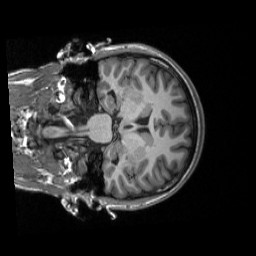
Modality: T1w
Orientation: coronal
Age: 23
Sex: female
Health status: ill
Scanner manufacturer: siemens
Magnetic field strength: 3 T
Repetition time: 2.3 s
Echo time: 0.00201 s